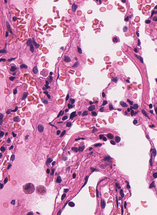
Tumor epithelial tissue: no
Tumor-associated stroma tissue: no
Normal tissue: yes